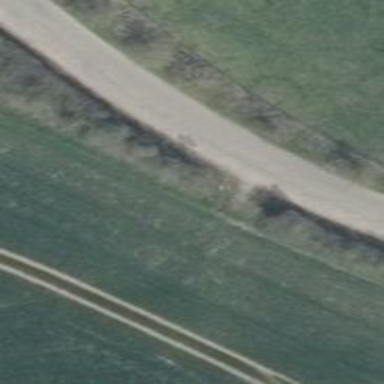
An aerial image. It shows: Unclassified road with asphalt surface.